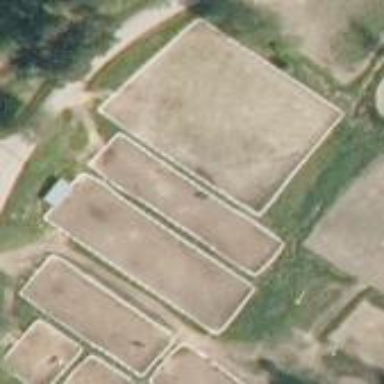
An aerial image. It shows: Fence surrounding area used for animal keeping.